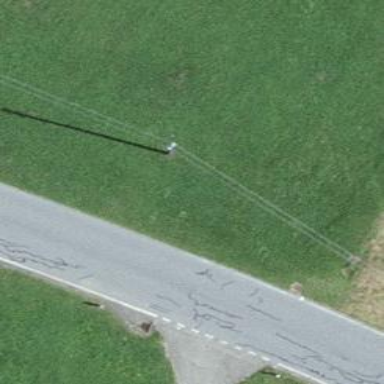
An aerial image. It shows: Minor power line.